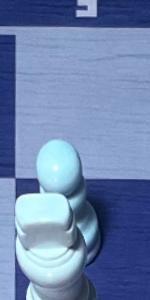
Label: Pawn_White